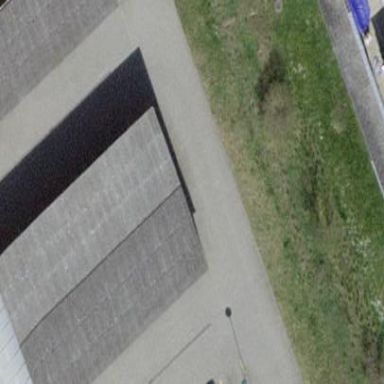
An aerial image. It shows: Group of garages.